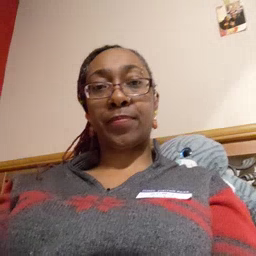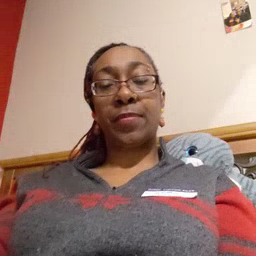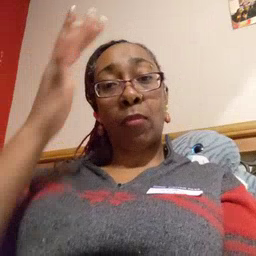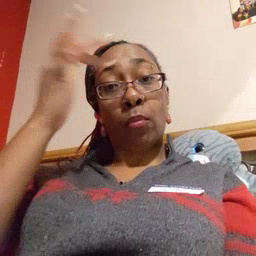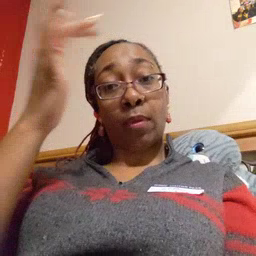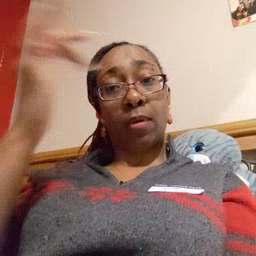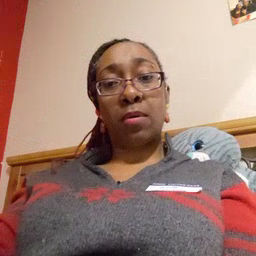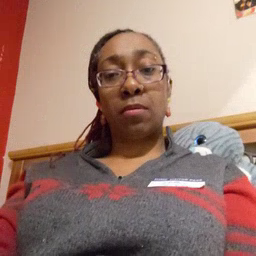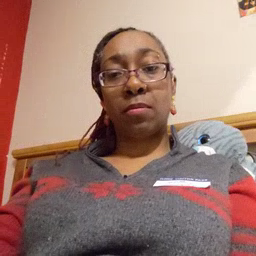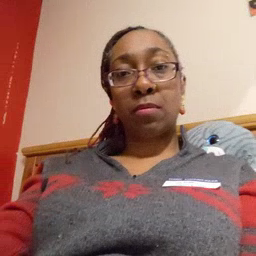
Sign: why